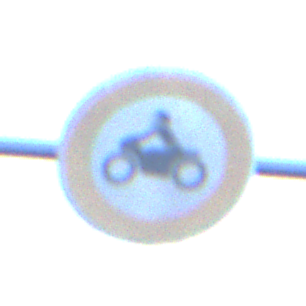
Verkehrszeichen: VerbotKraftraeder
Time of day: SunriseSunset
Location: Outdoor (Urban)
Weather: Clear
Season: NotSpecified
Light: Natural